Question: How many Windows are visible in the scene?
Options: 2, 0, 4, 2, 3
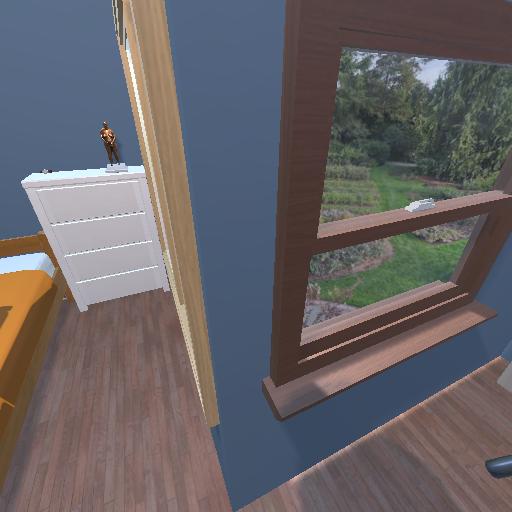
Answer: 2